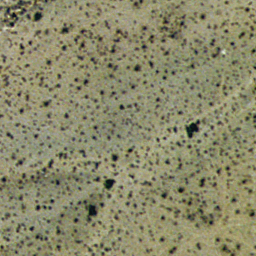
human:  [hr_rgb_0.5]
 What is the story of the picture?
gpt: chaparral